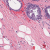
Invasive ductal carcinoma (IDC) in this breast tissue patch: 0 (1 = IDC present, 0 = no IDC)